Question:
Sends message and saved/tag under message
Receives message and tag as message
1. Do I have to insert 2 records everytime a message was sent? (Sent and Inbox)
2. Is that the best database schema to follow if I only need a Simple/personal message?
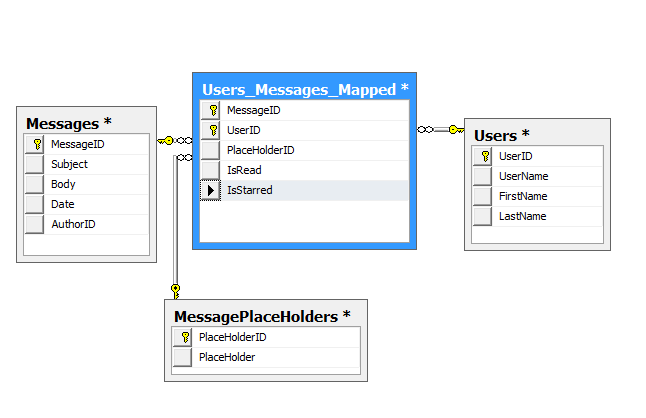
Answer: 1. Do I have to insert 2 records everytime a message was sent? (Sent and Inbox)
No, just one time.
1. Is that the best database schema to follow if I only need a Simple/personal message?
I would recommend keeping it very simple. Note that "Sent_two" should obviously be "sent_to". This will do everything you need with the possible exception of the place holder part which I currently don't understand your intent.

'''
-- MySQL Script generated by MySQL Workbench
-- 11/30/14 09:07:59
-- Model: New Model Version: 1.0
SET @OLD_UNIQUE_CHECKS=@@UNIQUE_CHECKS, UNIQUE_CHECKS=0;
SET @OLD_FOREIGN_KEY_CHECKS=@@FOREIGN_KEY_CHECKS, FOREIGN_KEY_CHECKS=0;
SET @OLD_SQL_MODE=@@SQL_MODE, SQL_MODE='TRADITIONAL,ALLOW_INVALID_DATES';
-- -----------------------------------------------------
-- Schema mydb
-- -----------------------------------------------------
CREATE SCHEMA IF NOT EXISTS 'mydb' DEFAULT CHARACTER SET utf8 COLLATE utf8_general_ci ;
USE 'mydb' ;
-- -----------------------------------------------------
-- Table 'mydb'.'Users'
-- -----------------------------------------------------
CREATE TABLE IF NOT EXISTS 'mydb'.'Users' (
'idUsers' INT NOT NULL,
'firstname' VARCHAR(45) NULL,
'lastname' VARCHAR(45) NULL,
'username' VARCHAR(45) NULL,
PRIMARY KEY ('idUsers'))
ENGINE = InnoDB;
-- -----------------------------------------------------
-- Table 'mydb'.'messages'
-- -----------------------------------------------------
CREATE TABLE IF NOT EXISTS 'mydb'.'messages' (
'idmessages' INT NOT NULL,
'Subject' VARCHAR(45) NULL,
'Body' TEXT NULL,
'Date' DATETIME NULL,
'sent_from' INT NOT NULL,
'sent_two' INT NOT NULL,
PRIMARY KEY ('idmessages'),
INDEX 'fk_messages_Users_idx' ('sent_from' ASC),
INDEX 'fk_messages_Users1_idx' ('sent_two' ASC),
CONSTRAINT 'fk_messages_Users'
FOREIGN KEY ('sent_from')
REFERENCES 'mydb'.'Users' ('idUsers')
ON DELETE NO ACTION
ON UPDATE NO ACTION,
CONSTRAINT 'fk_messages_Users1'
FOREIGN KEY ('sent_two')
REFERENCES 'mydb'.'Users' ('idUsers')
ON DELETE NO ACTION
ON UPDATE NO ACTION)
ENGINE = InnoDB;
SET SQL_MODE=@OLD_SQL_MODE;
SET FOREIGN_KEY_CHECKS=@OLD_FOREIGN_KEY_CHECKS;
SET UNIQUE_CHECKS=@OLD_UNIQUE_CHECKS;
'''